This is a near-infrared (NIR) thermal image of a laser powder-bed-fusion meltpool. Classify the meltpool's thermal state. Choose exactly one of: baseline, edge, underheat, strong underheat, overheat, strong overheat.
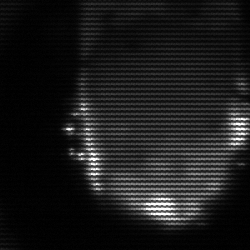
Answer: baseline